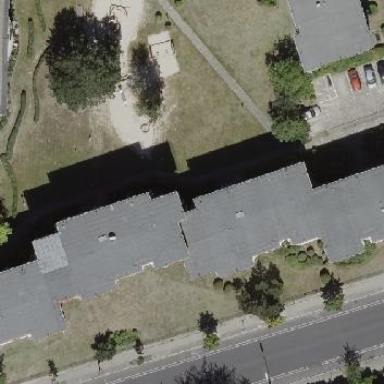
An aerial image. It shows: Flat-roofed apartment building.